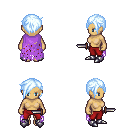
a pixel art fantasy rpg character, female body template, human, tanned skin, maroon tattered cape, red pants, white cyan pixie cut hairstyle, metal boots, dagger, four views (front, back, left, right), 2x2 character sprite sheet, small pixel art, hard edges, no anti-aliasing